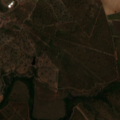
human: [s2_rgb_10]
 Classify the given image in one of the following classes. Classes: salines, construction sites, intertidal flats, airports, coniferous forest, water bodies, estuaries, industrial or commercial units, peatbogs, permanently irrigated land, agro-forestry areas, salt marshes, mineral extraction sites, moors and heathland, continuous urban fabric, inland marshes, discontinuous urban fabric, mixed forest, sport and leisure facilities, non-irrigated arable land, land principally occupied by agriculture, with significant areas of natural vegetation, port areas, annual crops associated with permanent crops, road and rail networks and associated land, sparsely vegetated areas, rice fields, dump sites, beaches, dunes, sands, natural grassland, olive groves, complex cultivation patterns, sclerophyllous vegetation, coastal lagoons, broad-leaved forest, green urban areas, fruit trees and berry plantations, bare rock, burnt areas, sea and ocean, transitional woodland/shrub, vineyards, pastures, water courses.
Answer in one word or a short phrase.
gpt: continuous urban fabric